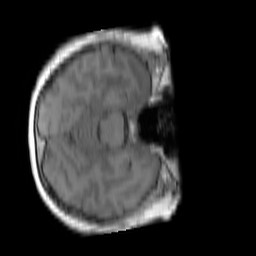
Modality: T1w
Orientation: axial
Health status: ill
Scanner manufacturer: siemens
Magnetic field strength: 3 T
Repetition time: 0.4 s
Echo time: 0.00246 s